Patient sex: M
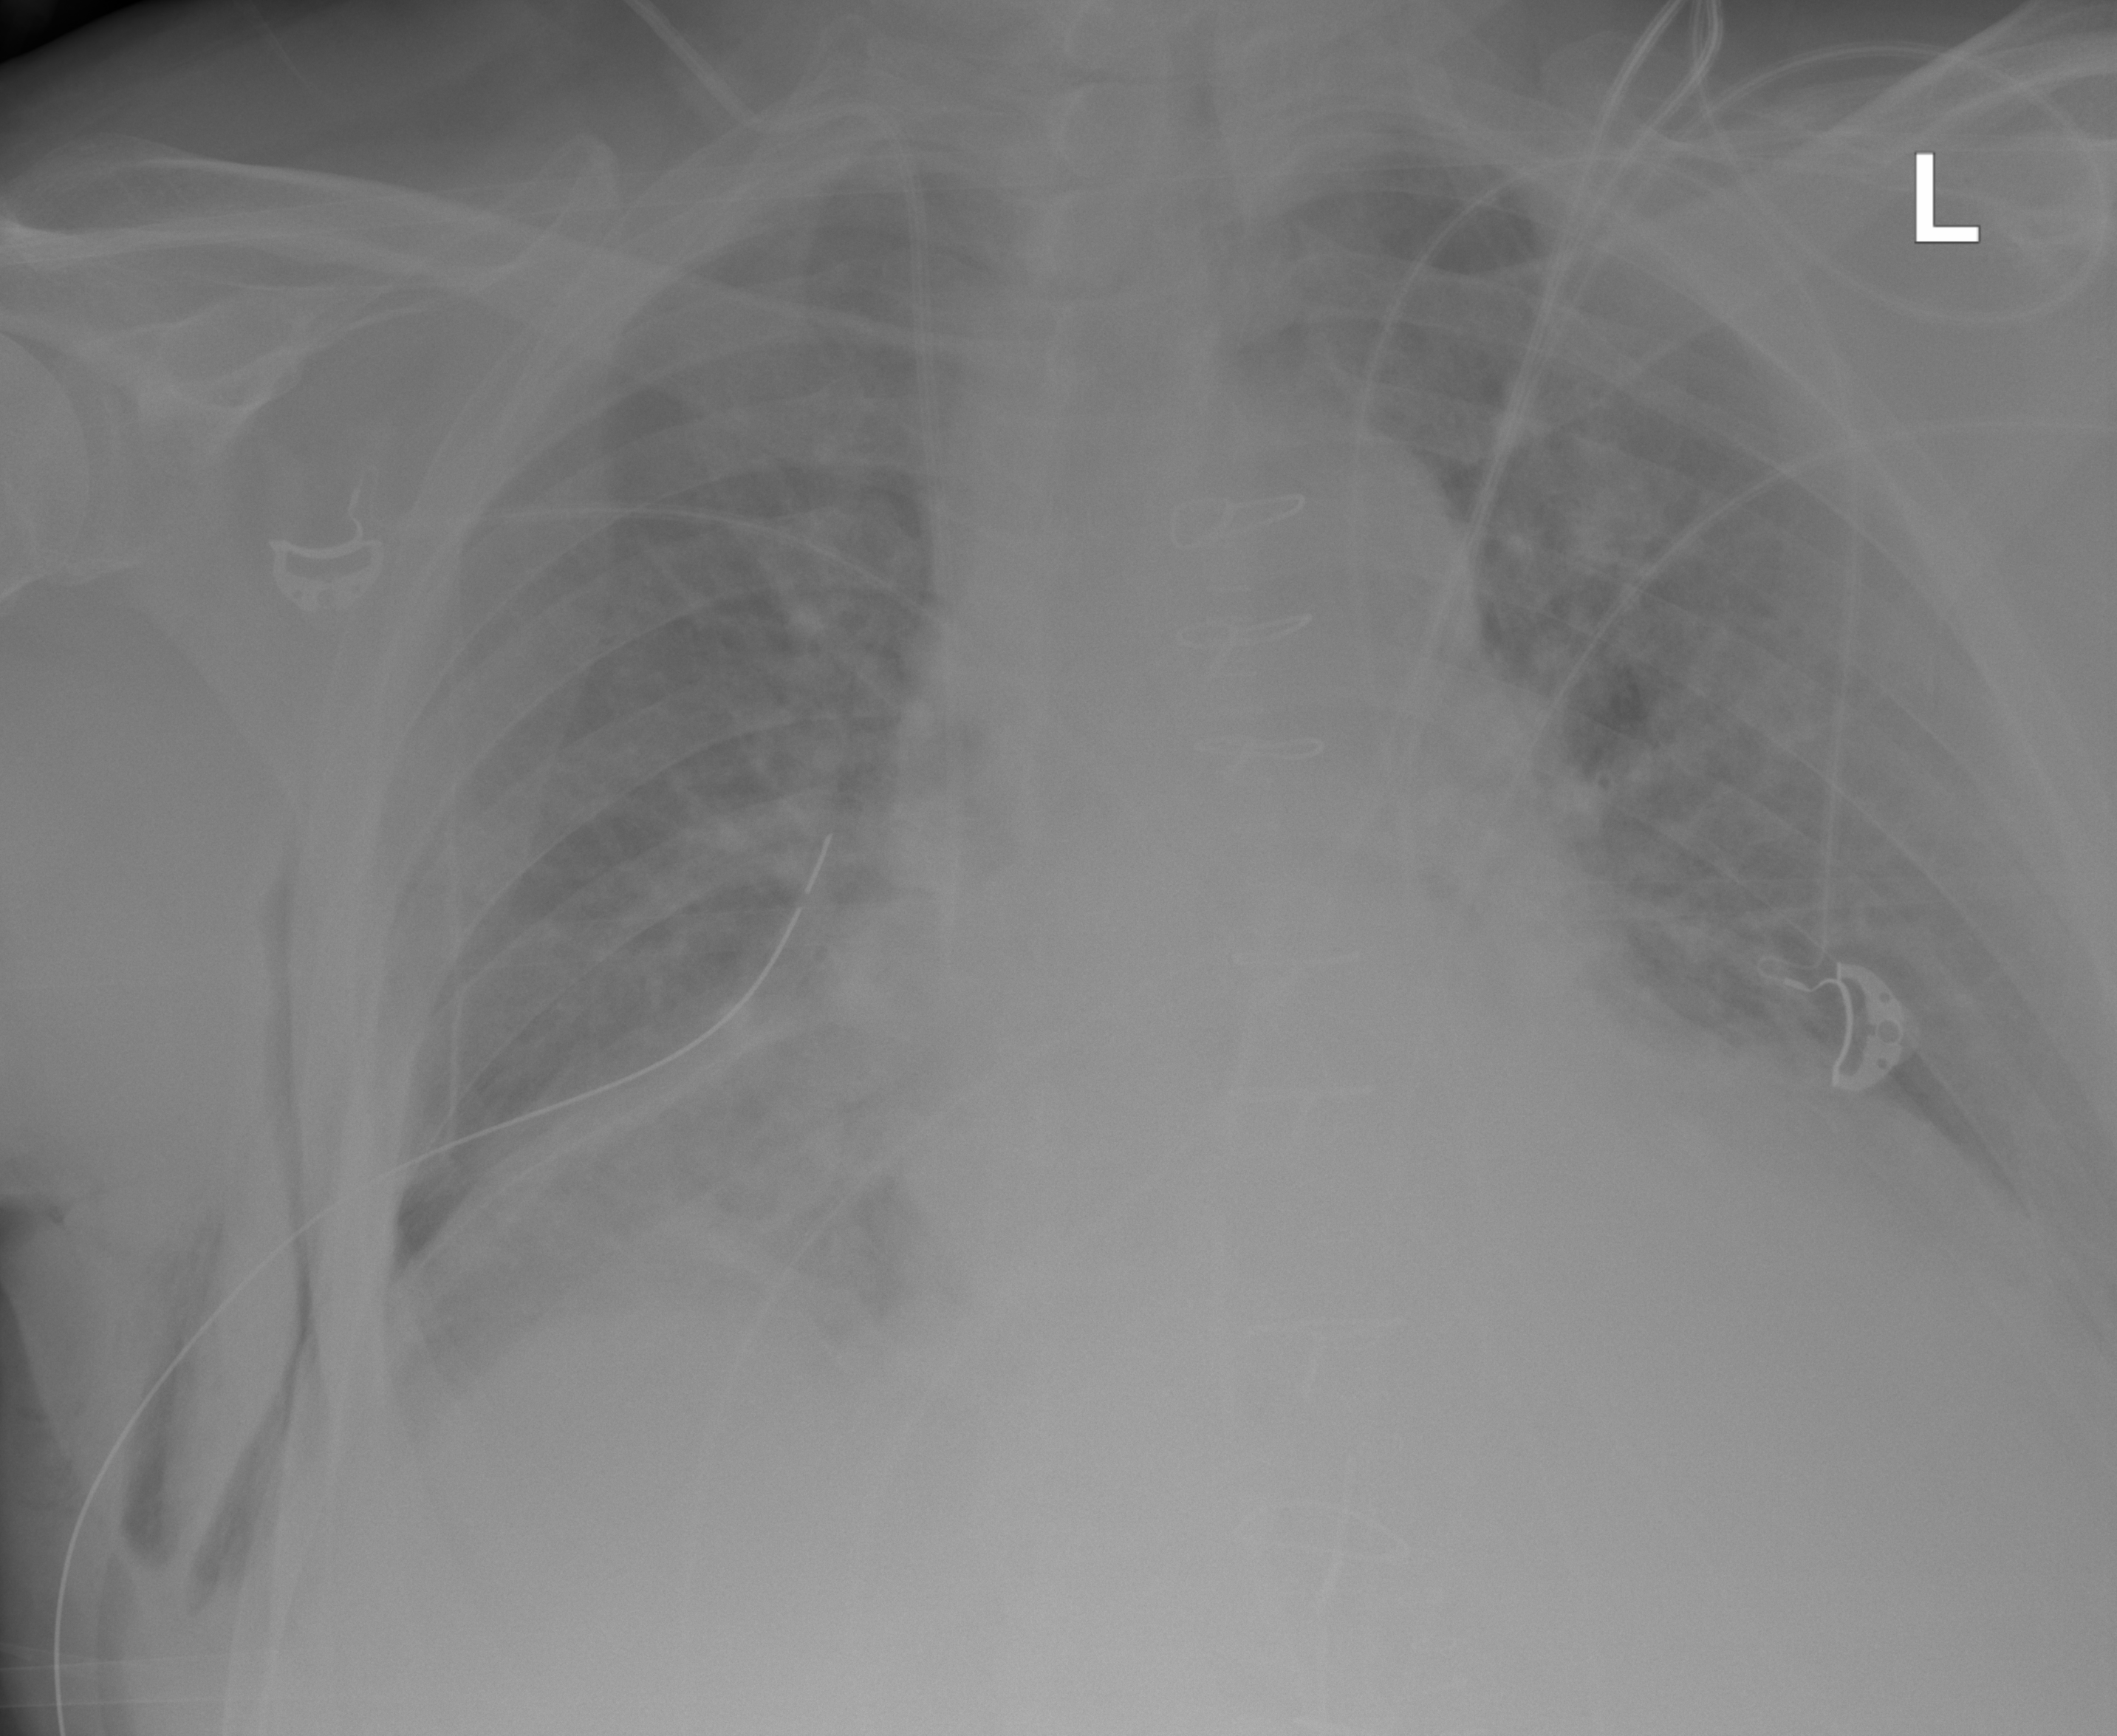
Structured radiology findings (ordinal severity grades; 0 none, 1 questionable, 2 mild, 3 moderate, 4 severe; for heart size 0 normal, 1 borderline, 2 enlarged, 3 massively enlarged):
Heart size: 2
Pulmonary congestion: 2
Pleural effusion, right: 0
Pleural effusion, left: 2
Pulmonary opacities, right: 0
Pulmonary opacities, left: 0
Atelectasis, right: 0
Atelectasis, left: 2